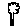
Label: tree